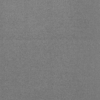
Label: dusty